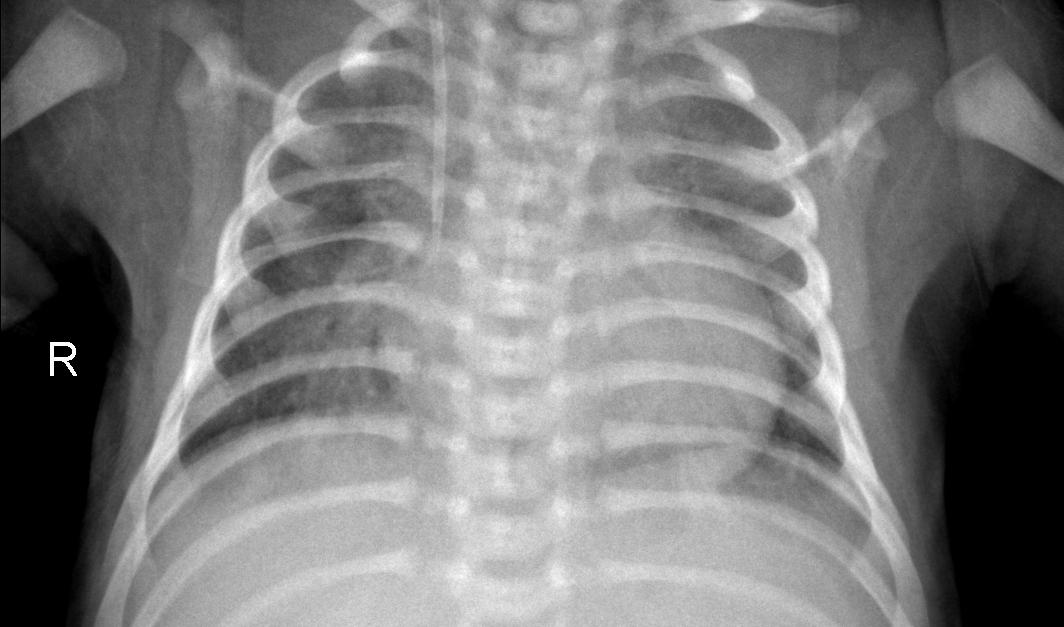
Diagnosis: PNEUMONIA